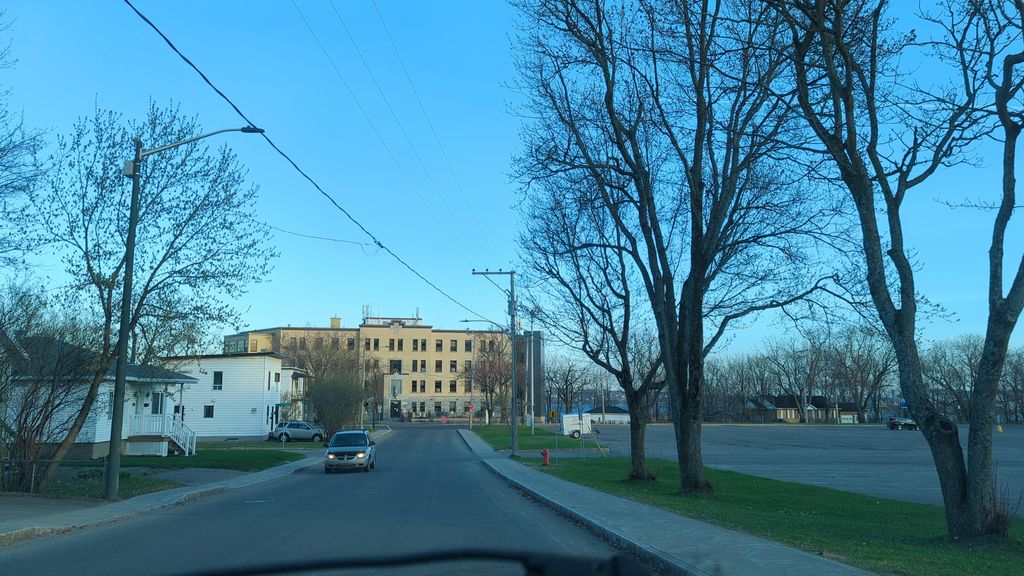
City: quebec_city